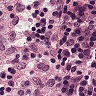
Metastatic tissue present: no